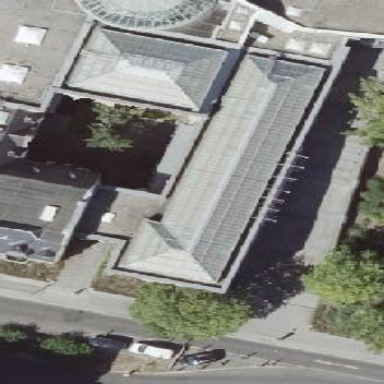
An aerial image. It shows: Part of building with hipped glass roof. The building is grey with light blue roof.